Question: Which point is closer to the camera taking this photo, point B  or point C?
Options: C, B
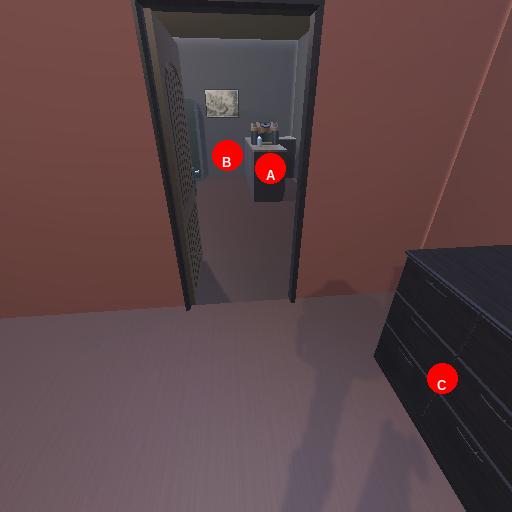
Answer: C